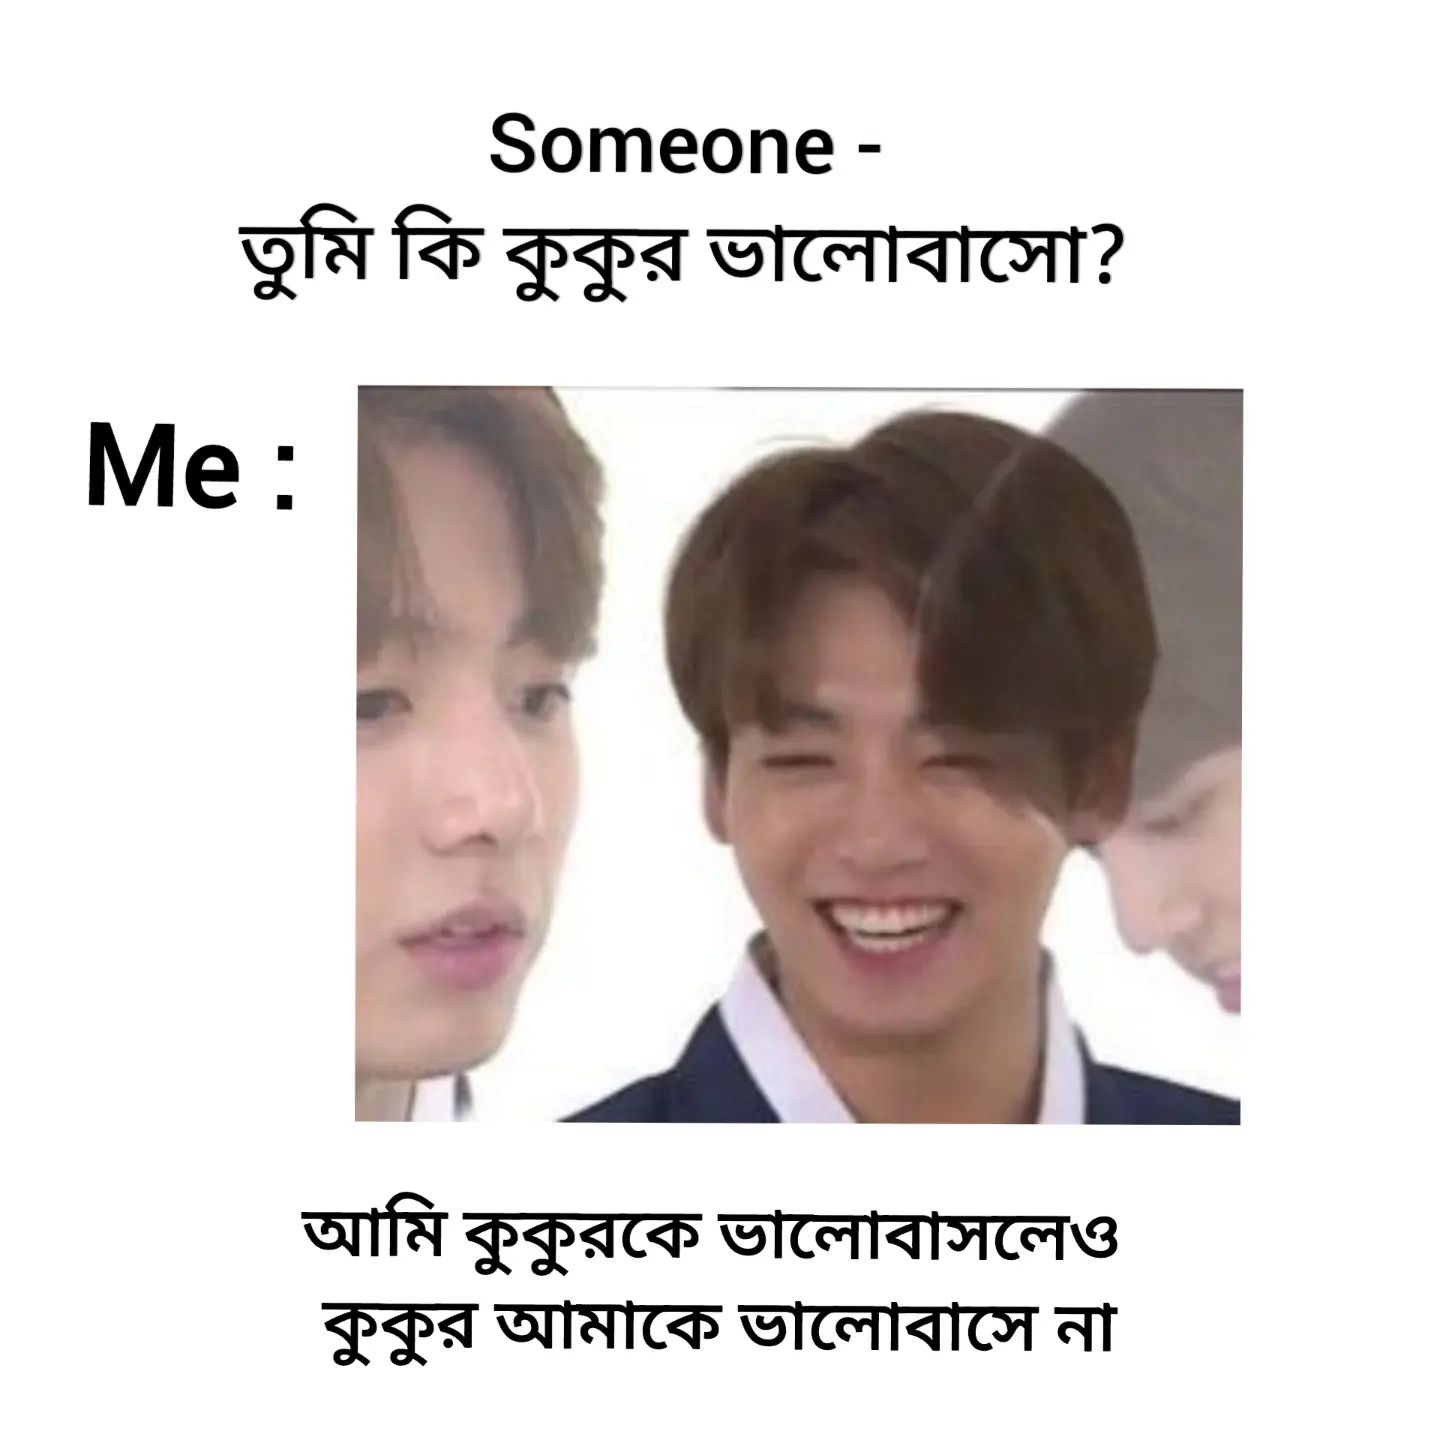
Text: তুমি কি কুকুর ভালোবাসো? আমি কুকুরকে ভালোবাসলেও কুকুর আমাকে ভালোবাসে না
Label: Non Hate